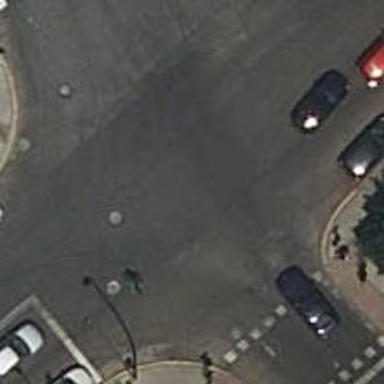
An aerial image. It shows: Road with traffic signals.